Question: I'm trying to add an accessory view embedded in a navigation bar , which can be seen in the default iOS calendar app (the "s m t w t f s" row) or the GitHub mobile app:

And I'd like it to work along with the large title style navigation bar like the GH mobile.
'LazyVStack''s 'pinnedView' with a section header almost work, but I can't get the background color to make it seemless with the navigation bar, even with the 'ultraThinMaterial'. It also leaves the divider line between the pinned view and the bar.
Is there a way to achieve this layout?
Solutions in SwiftUI, SwiftUI+<URL>, and UIKit are all welcome!
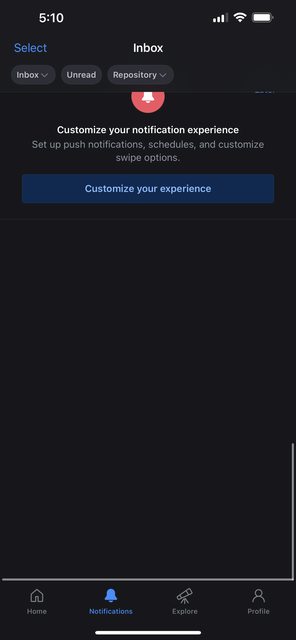
Answer: Have you tried setting a '.safeAreaInset' view? This will have the stickiness you're looking for, and items in the "main" part of the view will take its height into account when rendering, so won't get obscured.
Here's a quick example I knocked up:
'''
struct ContentView: View {
var body: some View {
NavigationView {
List {
ForEach(0 ..< 30) { item in
Text("Hello, world!")
}
}
.navigationTitle("Accessory View")
.safeAreaInset(edge: .top) {
AccessoryView()
}
}
}
}
struct AccessoryView: View {
var body: some View {
HStack {
Button("Button") { }
Button("Button") { }
Button("Button") { }
Spacer()
}
.padding()
.background(Color(uiColor: .systemGroupedBackground))
.buttonStyle(.bordered)
.controlSize(.mini)
}
}
'''
You have to give the view a background otherwise it'll be transparent - but that background will (as long as it's a colour or a material) automatically extend into the navigation bar itself. Here's a GIF of the above code in action, where I've set the background to match the grouped list's background:

It's not perfect, especially as it looks distinct from the nav bar on scroll, but it might be useable for you?